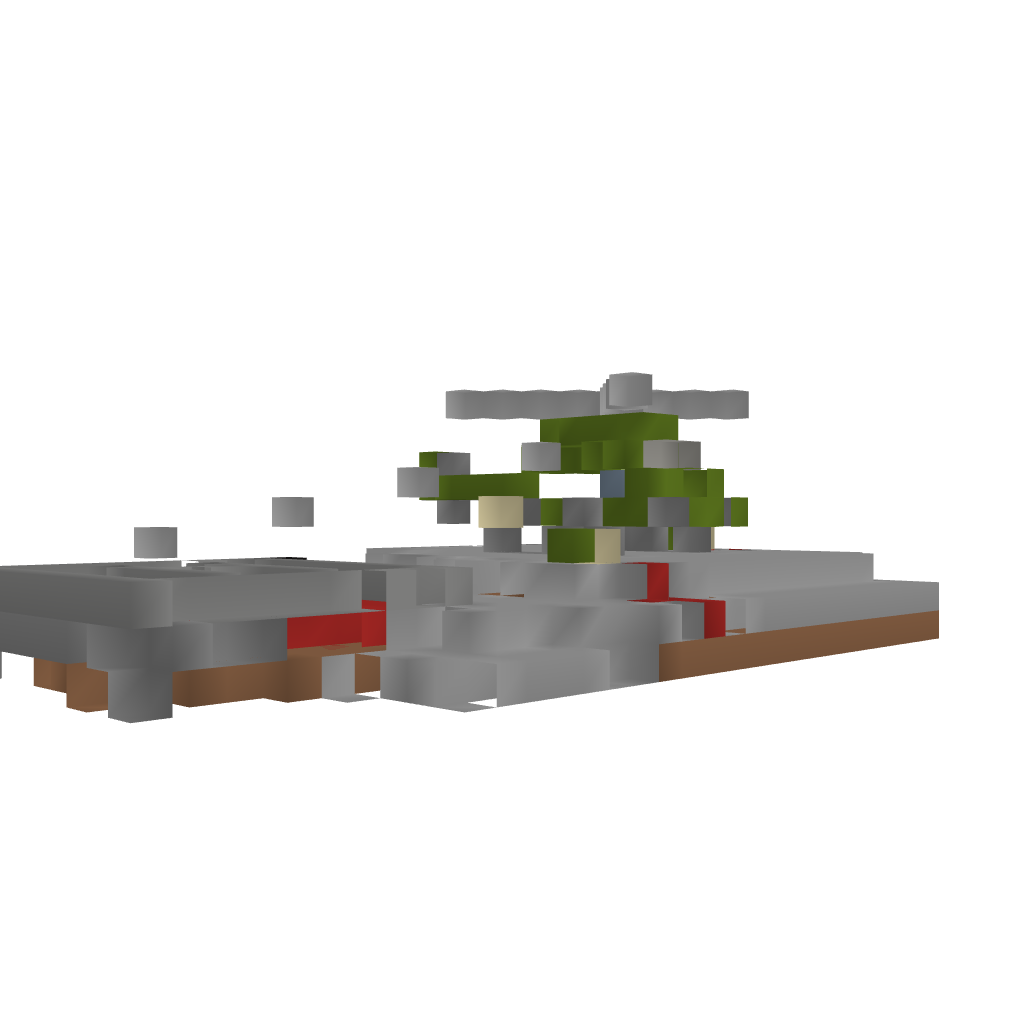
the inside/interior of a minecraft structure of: Chopper Scene